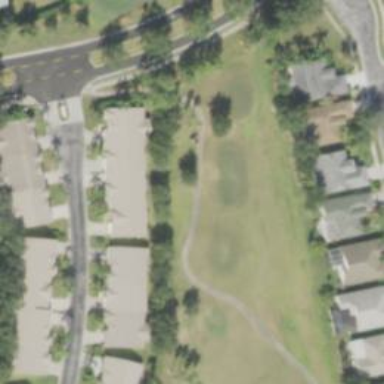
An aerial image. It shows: Golf tee on grassy land.